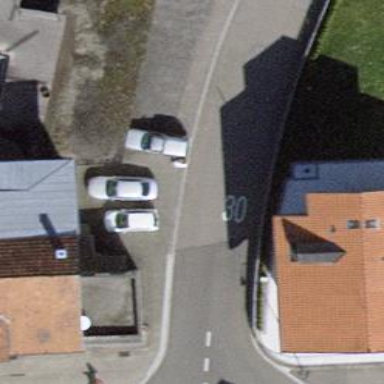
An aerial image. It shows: Residential road with asphalt surface.